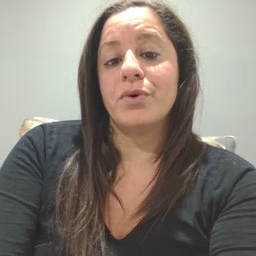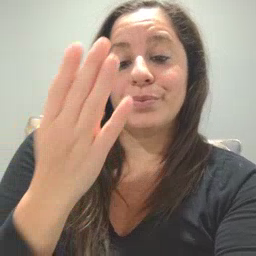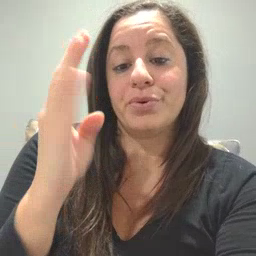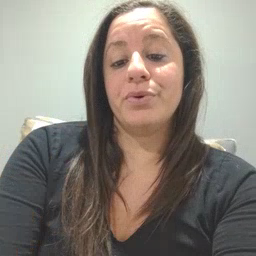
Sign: blue